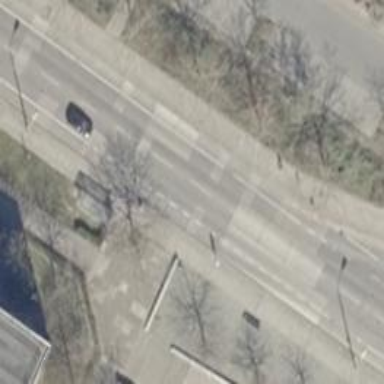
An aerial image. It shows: Secondary road with concrete surface. The road has separate sidewalks on both sides and exclusive cycle lanes.